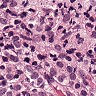
Metastatic tissue present: yes